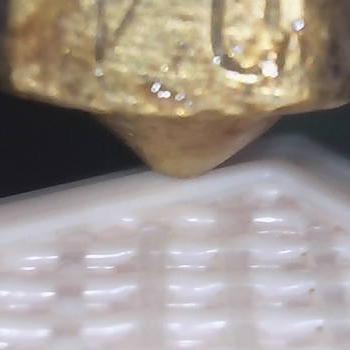
Flow rate: 118%